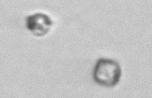
Label: Thalassiosira_sp_aff_mala